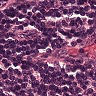
Metastatic tissue present: no